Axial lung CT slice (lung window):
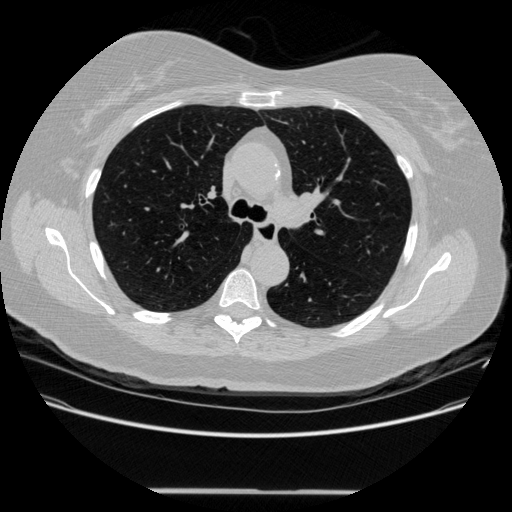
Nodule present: no